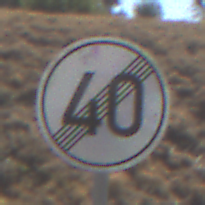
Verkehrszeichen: EndeGeschwindigkeit40
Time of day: Midday
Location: Outdoor (RoadRail)
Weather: Clear
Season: Summer
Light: Natural